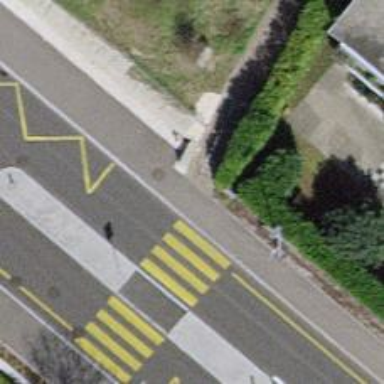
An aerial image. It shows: Sidewalk along the footway.